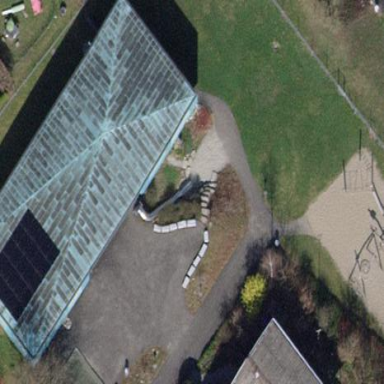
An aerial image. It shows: Kindergarten.